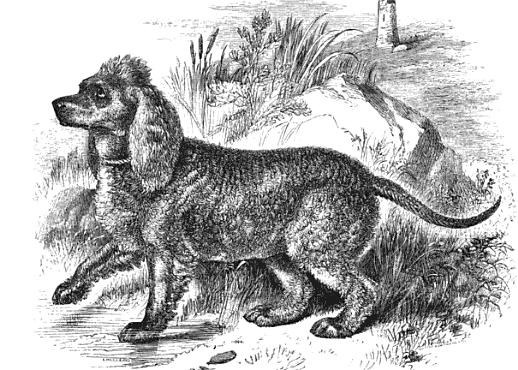
Label: Irish water spaniel